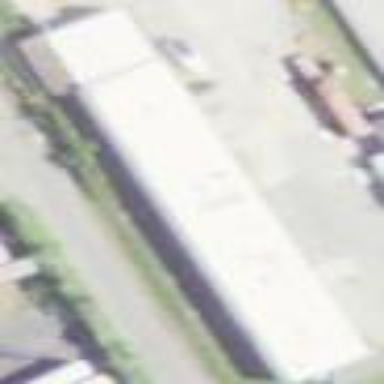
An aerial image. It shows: Commercial building.